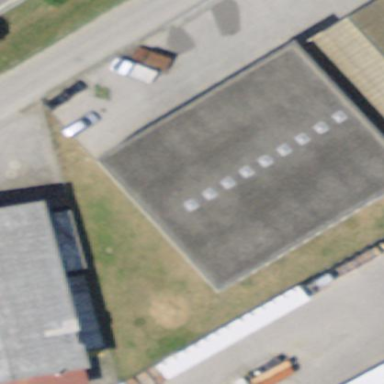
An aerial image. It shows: Building with flat roof.